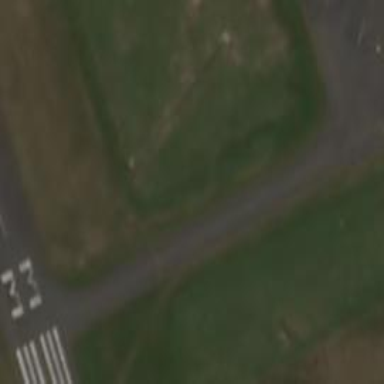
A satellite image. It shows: Image of taxiway at airport.